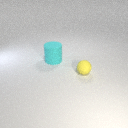
small yellow rubber sphere in front of large cyan rubber cylinder